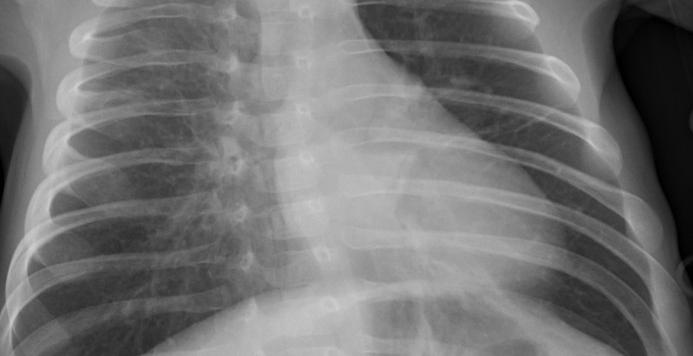
Diagnosis: PNEUMONIA